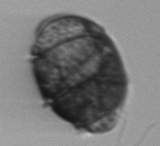
Label: Margalefidinium